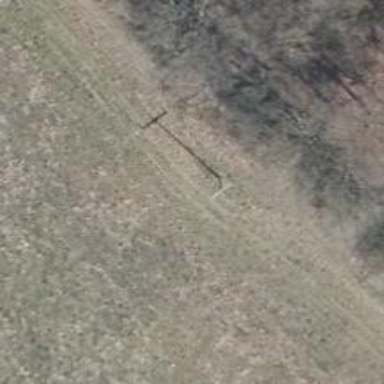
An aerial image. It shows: Minor power line with 3 cables.